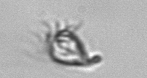
Label: Paratontonia_gracillima